Question: When implementing code like i.e.
'''
<!DOCTYPE html>
<html>
<body>
<?php
echo "My first PHP script!";
?>
</body>
</html>
'''

Next to '<?php' it gives red X icon with error that "<" missing '>' for end of tag. I did find some older threads about this here at stackoverflow, but there wasn't really any solution or response at all. I tried the solution of adding PHP Source Editor for .html and setting it as default, but looks like it doesn't work.
It's not a deal breaker, it's just I don't like red icons and false errors throughout the code.
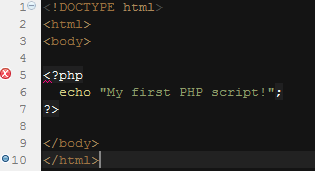
Answer: The title of your question suggests that you are saving the files as .html
If this is the case then there will be an error as Aptana will not be looking to validate '<?php ?>' tags. If I'm right then you will need to save the files as 'filename.php' and not 'filename.html'.
If this is not the case then you might want to change the title slightly.